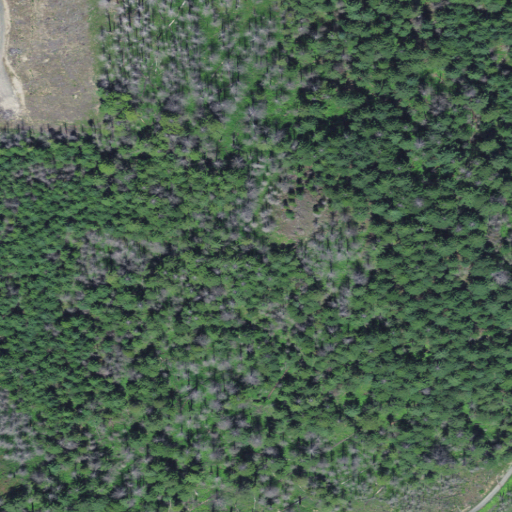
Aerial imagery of mountain in Oregon named Green Butte containing shrub, grassland, and evergreen forest